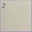
Piece: xx